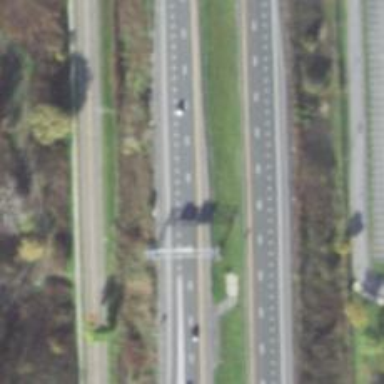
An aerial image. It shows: Motorway junction.